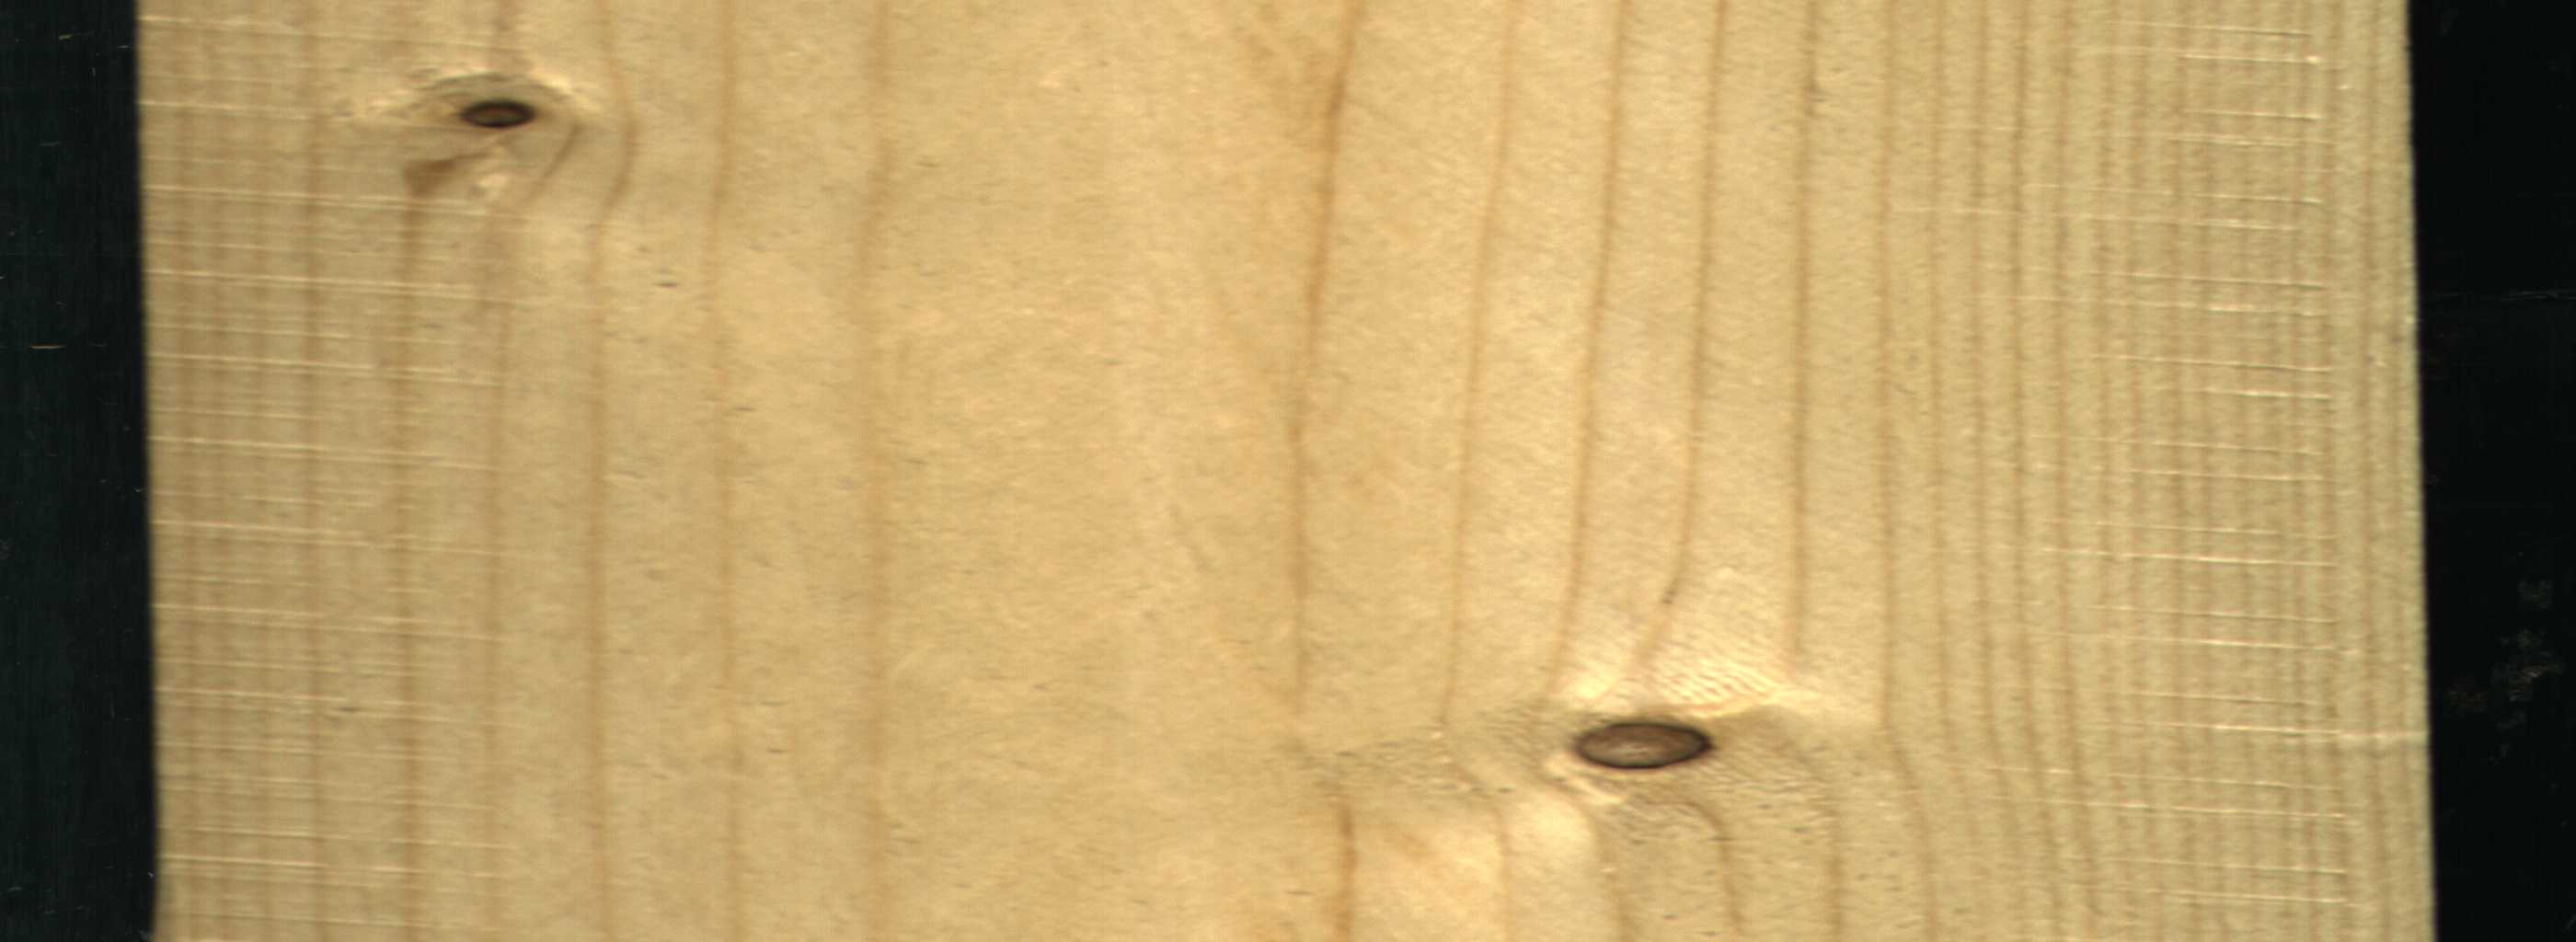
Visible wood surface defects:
Dead_Knot
Dead_Knot